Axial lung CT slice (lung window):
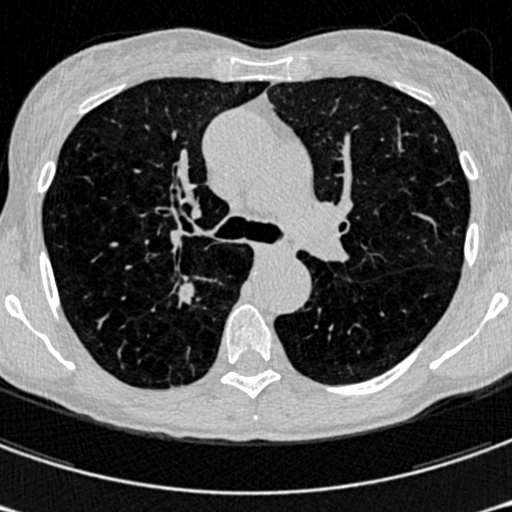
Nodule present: yes
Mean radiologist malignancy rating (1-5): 4.75